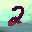
Label: 2